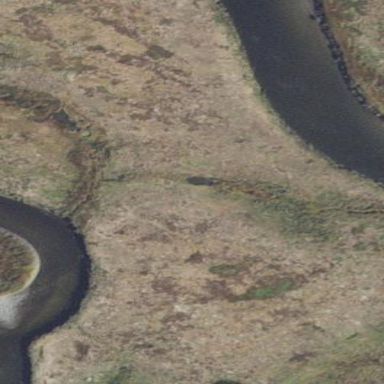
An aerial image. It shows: Saltmarsh wetland area.